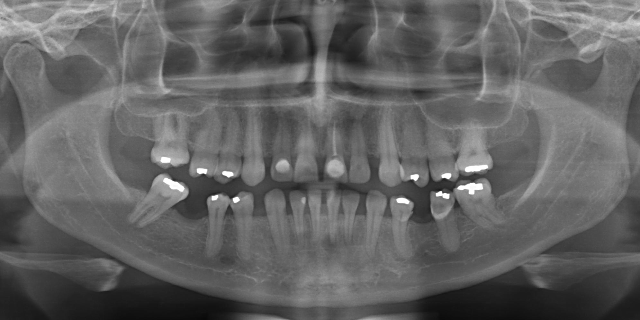
adult